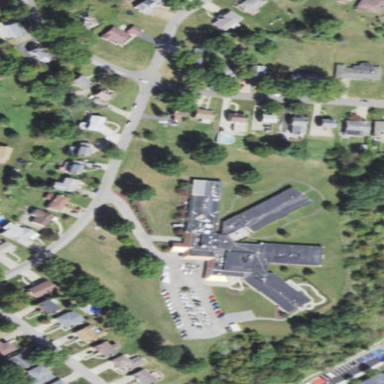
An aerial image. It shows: Nursing home building.